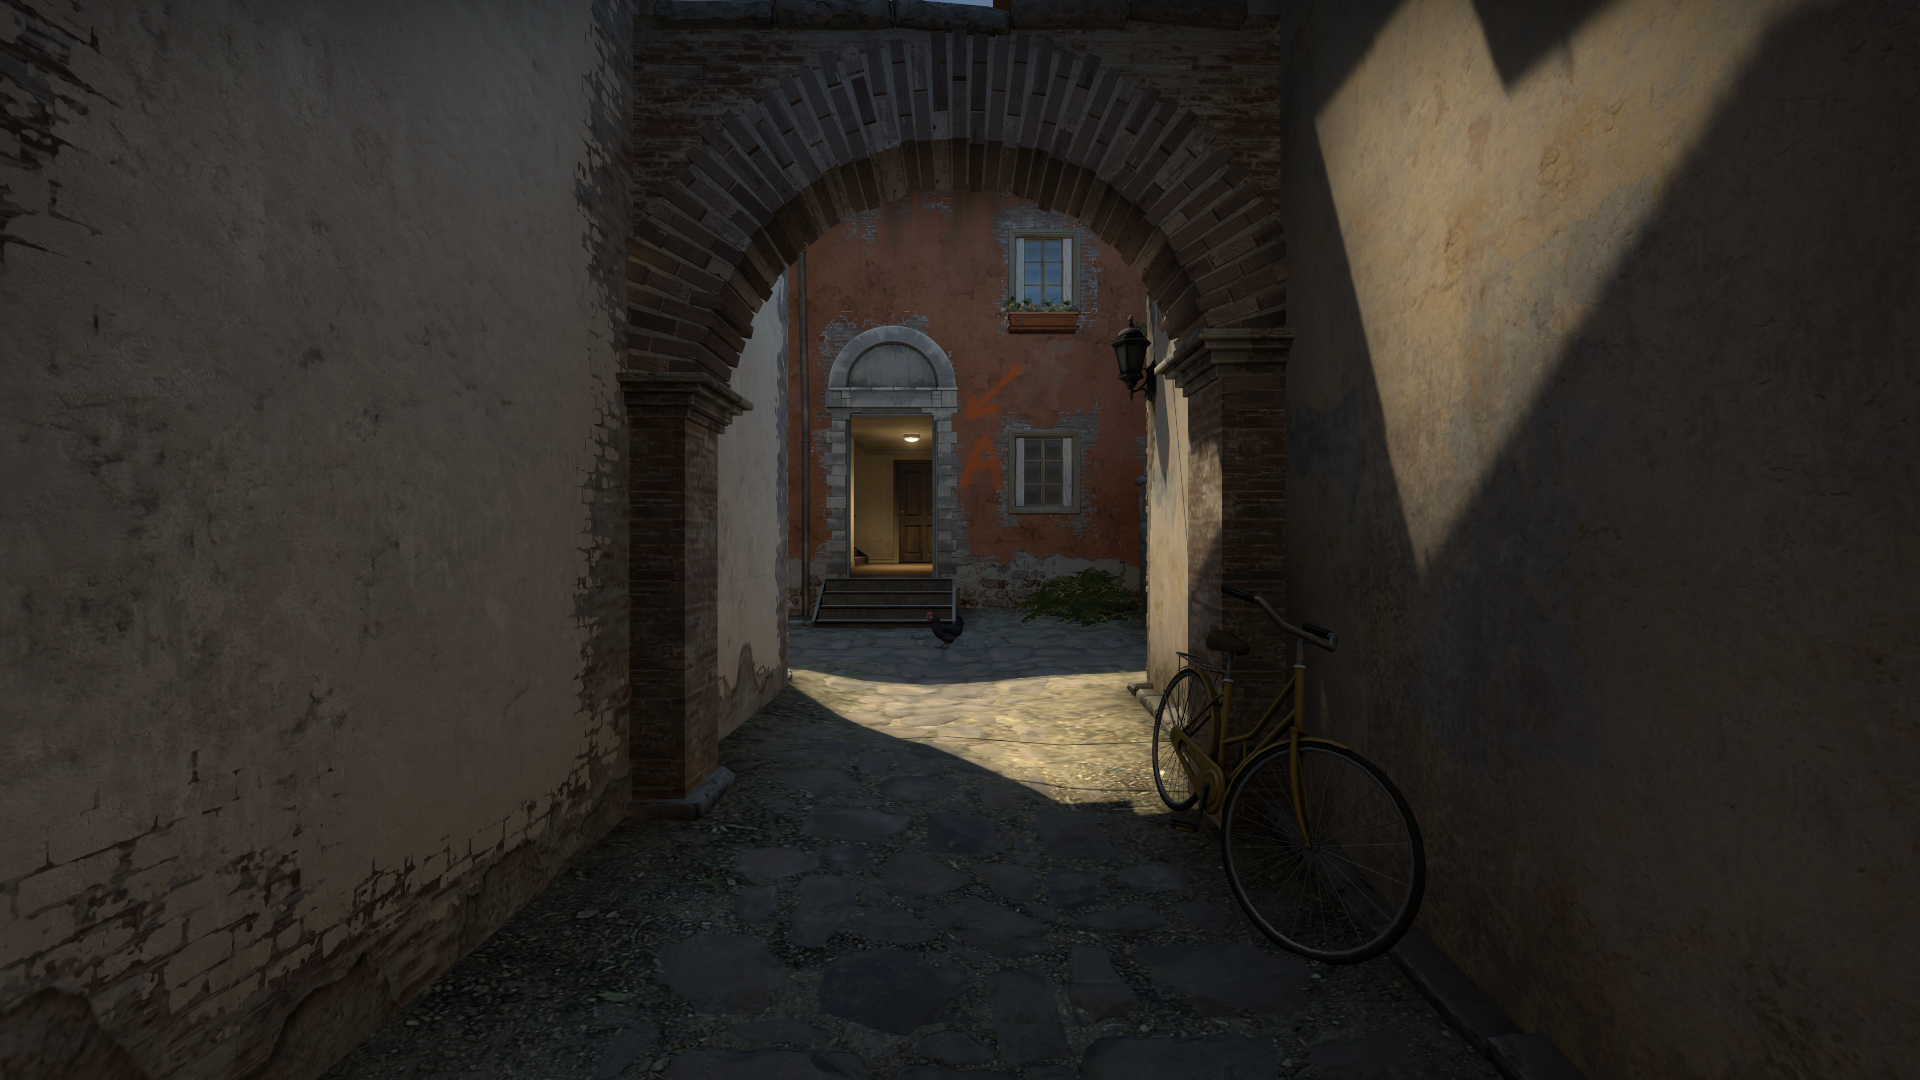
Map: de_inferno